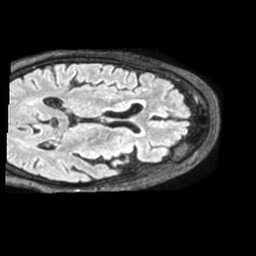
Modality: FLAIR
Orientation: axial
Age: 75
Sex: female
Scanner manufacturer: philips
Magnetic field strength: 1.5 T
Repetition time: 4.8 s
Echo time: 0.3272 s